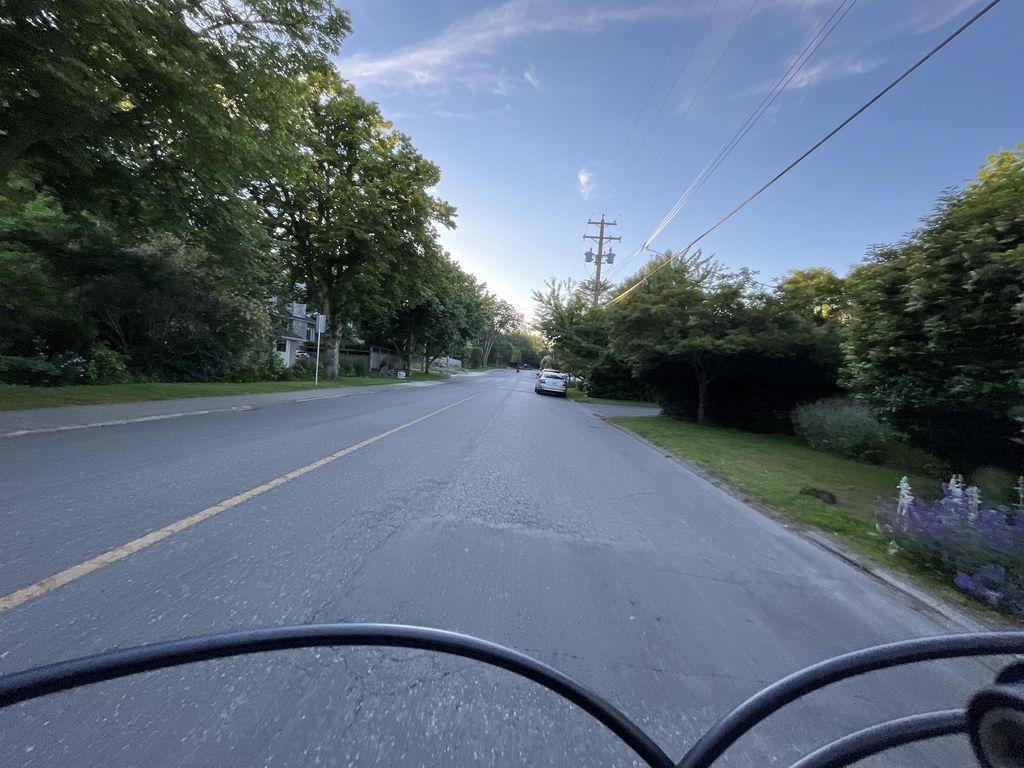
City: victoria